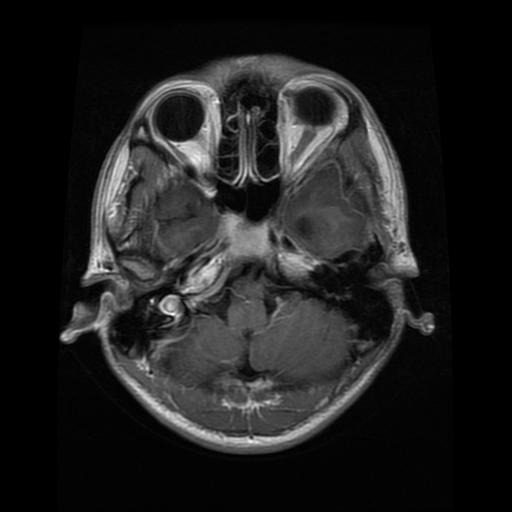
Label: glioma